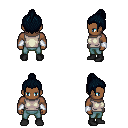
a pixel art fantasy rpg character, male body template, human, dark skin, white sleeveless shirt, teal pants, raven short topknot hairstyle, white cloth bracers, black shoes, four views (front, back, left, right), 2x2 character sprite sheet, small pixel art, hard edges, no anti-aliasing